Field crop: maize
Growth stage: 2
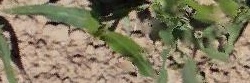
Species: maize